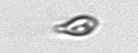
Label: Cryptophyta